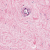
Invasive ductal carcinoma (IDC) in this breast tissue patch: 0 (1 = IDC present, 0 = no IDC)